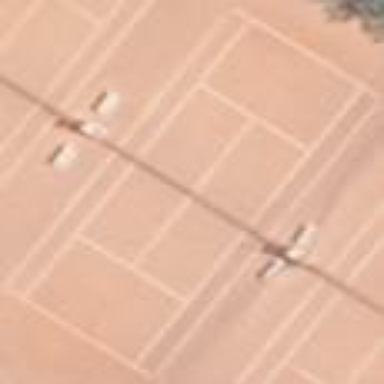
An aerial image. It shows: Tennis court on pitch designated for leisure land.